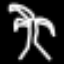
Label: palm tree